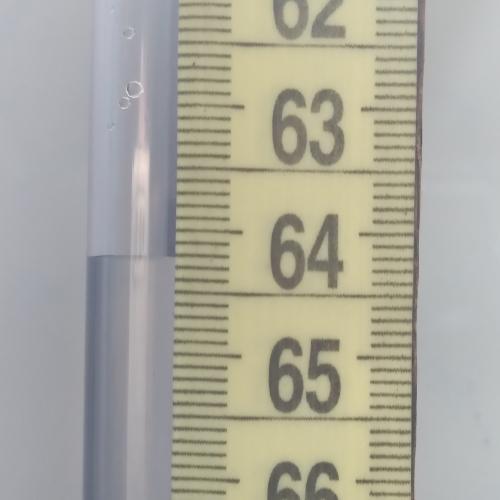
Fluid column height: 64.2 cm